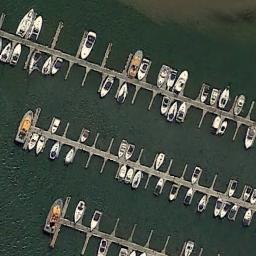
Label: harbor